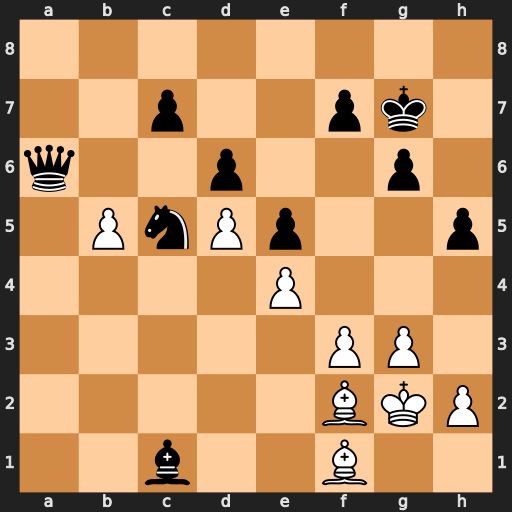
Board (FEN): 8/2p2pk1/q2p2p1/1PnPp2p/4P3/5PP1/5BKP/2b2B2
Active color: w
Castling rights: -
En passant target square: -
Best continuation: bxa6 Nxa6 Bxa6